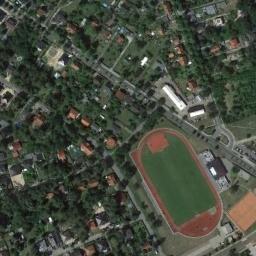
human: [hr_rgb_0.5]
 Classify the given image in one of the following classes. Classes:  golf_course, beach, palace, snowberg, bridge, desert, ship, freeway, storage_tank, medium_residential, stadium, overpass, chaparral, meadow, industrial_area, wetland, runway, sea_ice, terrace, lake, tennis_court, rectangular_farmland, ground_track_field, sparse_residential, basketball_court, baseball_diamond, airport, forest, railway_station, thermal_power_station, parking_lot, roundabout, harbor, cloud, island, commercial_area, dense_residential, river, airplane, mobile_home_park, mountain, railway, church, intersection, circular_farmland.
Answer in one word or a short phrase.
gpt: ground_track_field